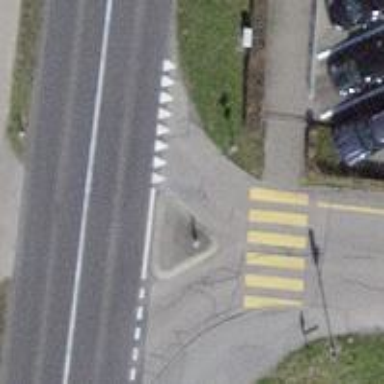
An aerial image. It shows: Road with "give way" sign.